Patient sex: M
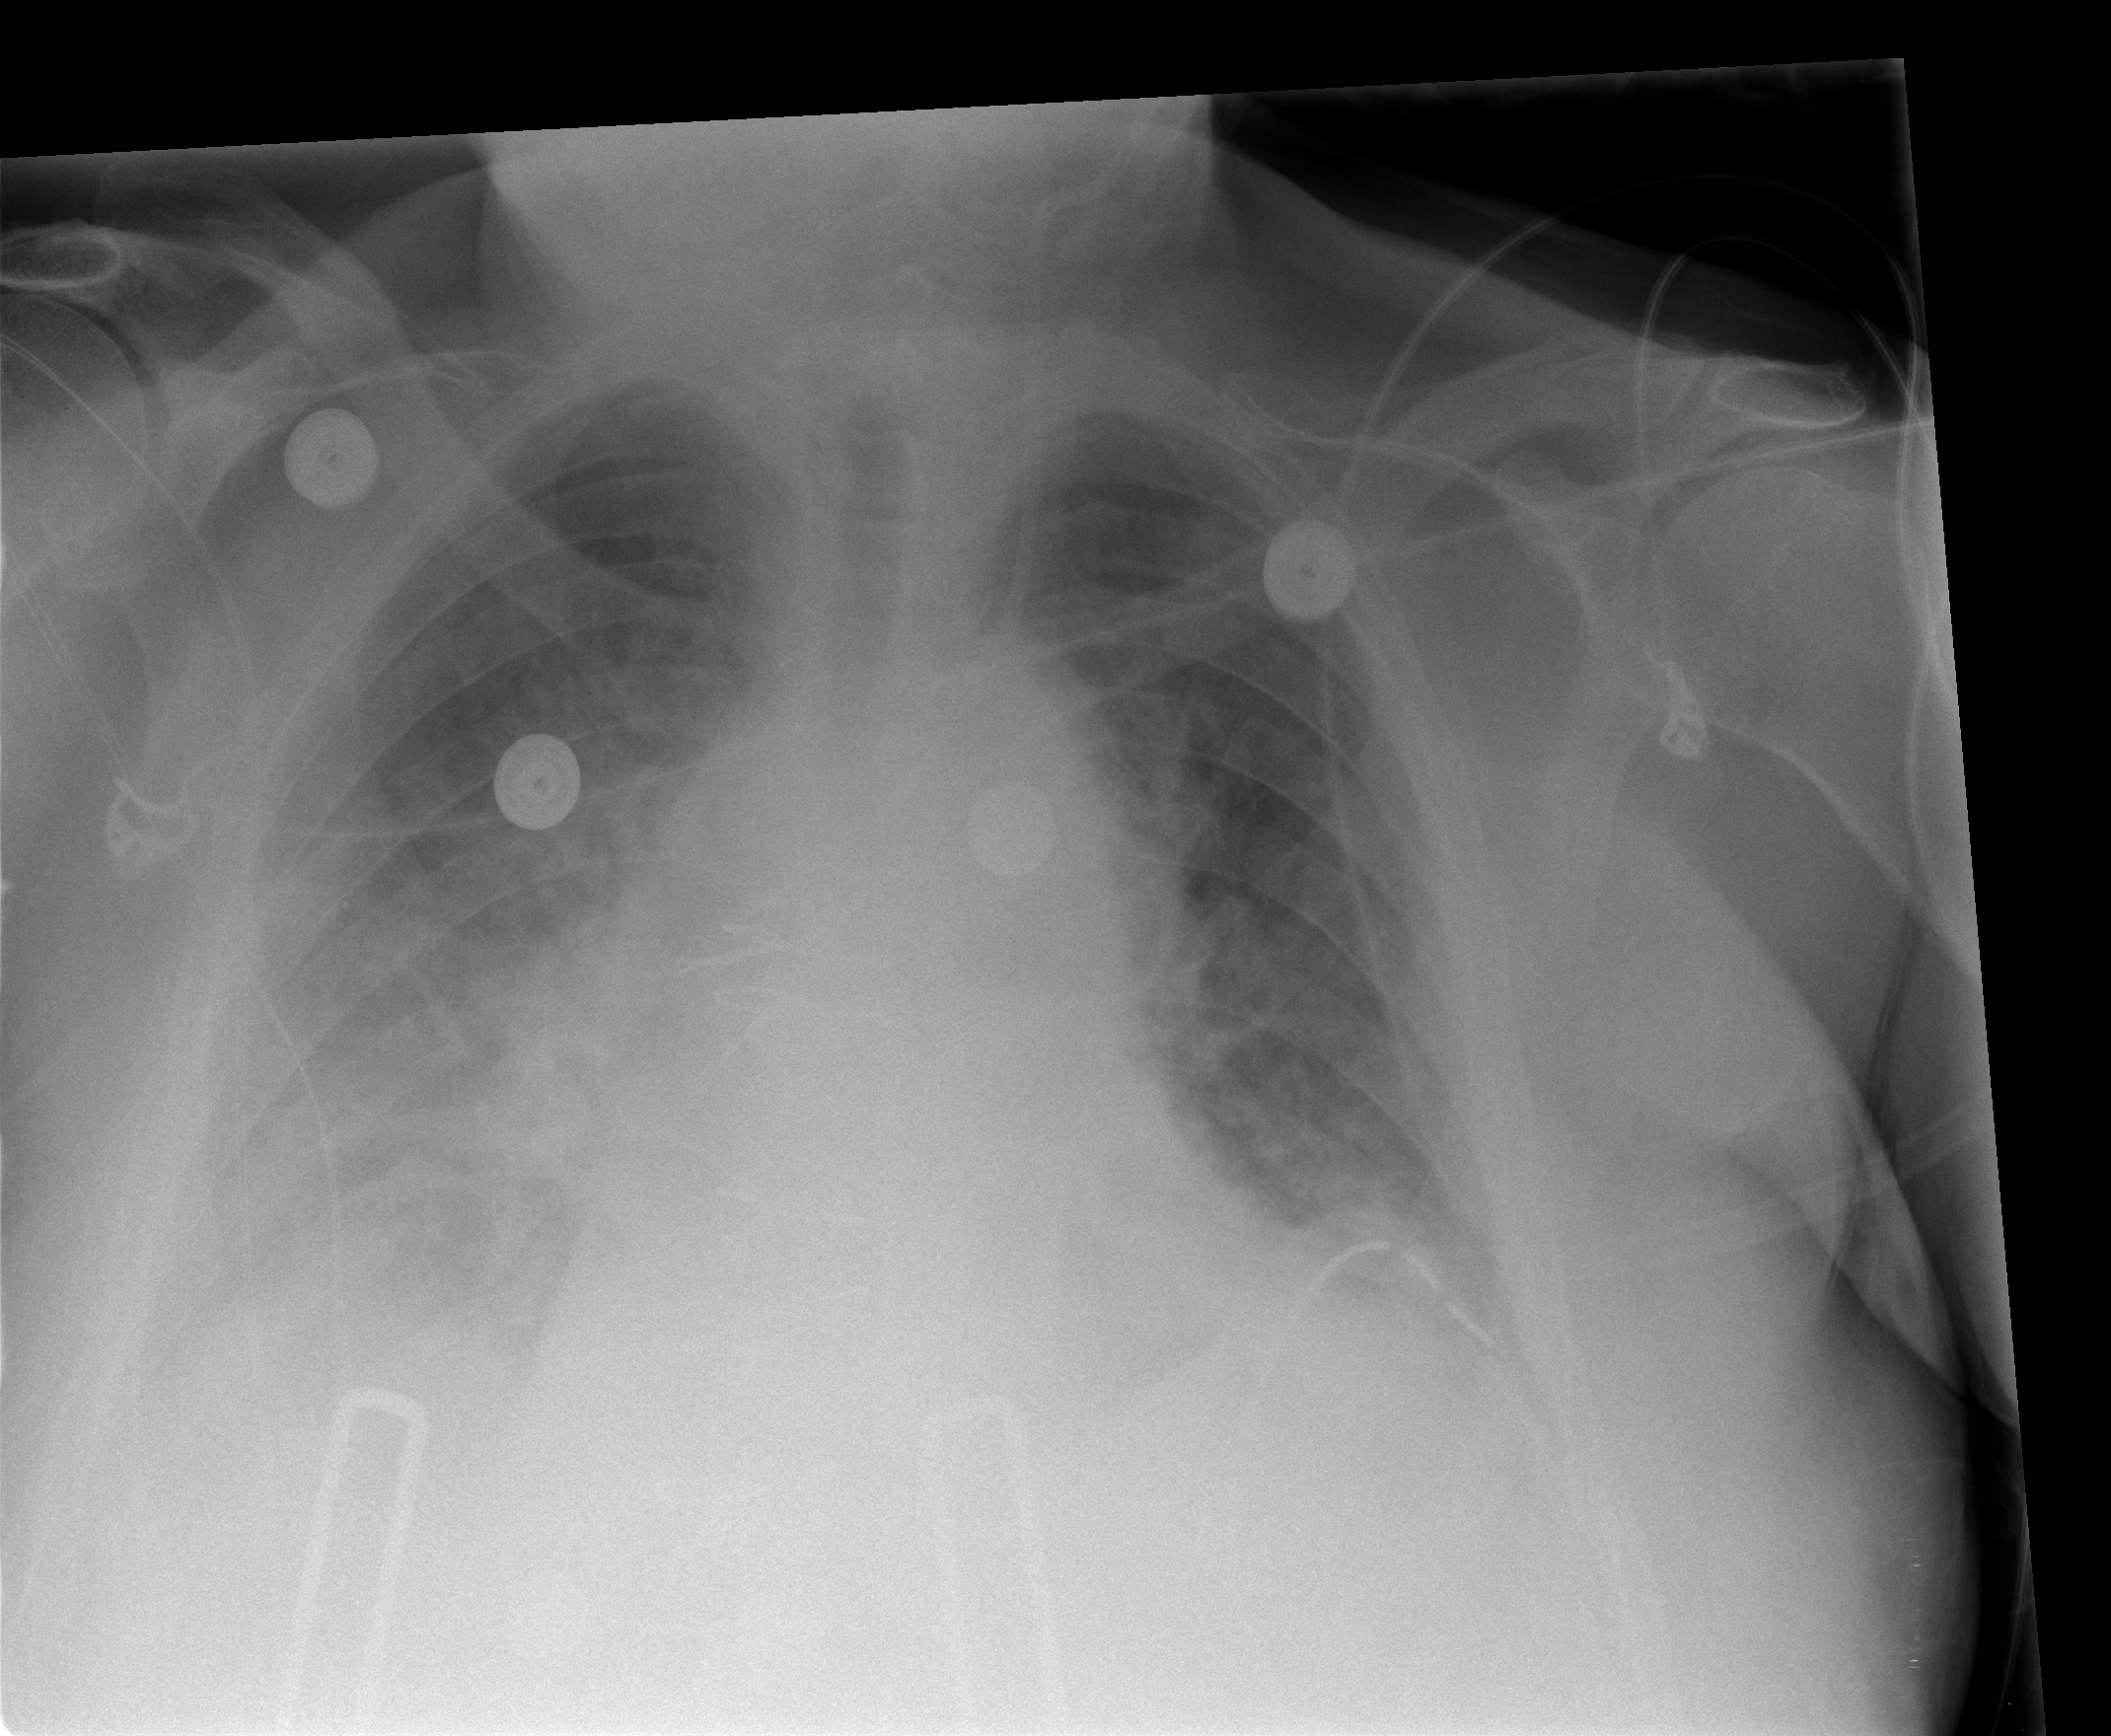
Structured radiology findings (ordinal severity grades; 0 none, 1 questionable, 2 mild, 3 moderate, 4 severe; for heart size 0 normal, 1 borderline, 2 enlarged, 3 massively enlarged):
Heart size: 2
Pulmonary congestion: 0
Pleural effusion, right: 3
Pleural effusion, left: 2
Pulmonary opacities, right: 0
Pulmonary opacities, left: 0
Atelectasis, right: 3
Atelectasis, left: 2